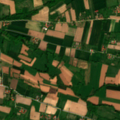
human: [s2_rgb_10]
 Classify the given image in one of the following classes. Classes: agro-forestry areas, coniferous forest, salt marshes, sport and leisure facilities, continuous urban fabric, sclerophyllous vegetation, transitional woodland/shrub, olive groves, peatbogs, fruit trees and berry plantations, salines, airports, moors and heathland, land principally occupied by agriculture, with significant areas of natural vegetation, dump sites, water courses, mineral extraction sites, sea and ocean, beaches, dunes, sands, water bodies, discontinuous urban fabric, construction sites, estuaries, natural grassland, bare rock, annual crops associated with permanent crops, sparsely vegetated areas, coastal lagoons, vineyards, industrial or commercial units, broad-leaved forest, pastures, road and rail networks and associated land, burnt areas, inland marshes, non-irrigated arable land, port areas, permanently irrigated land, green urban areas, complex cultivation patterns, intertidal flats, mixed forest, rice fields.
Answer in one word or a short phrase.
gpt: non-irrigated arable land, complex cultivation patterns, land principally occupied by agriculture, with significant areas of natural vegetation